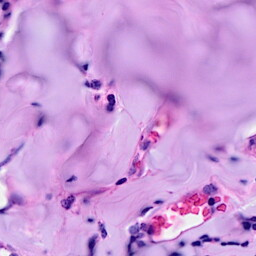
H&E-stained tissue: Breast